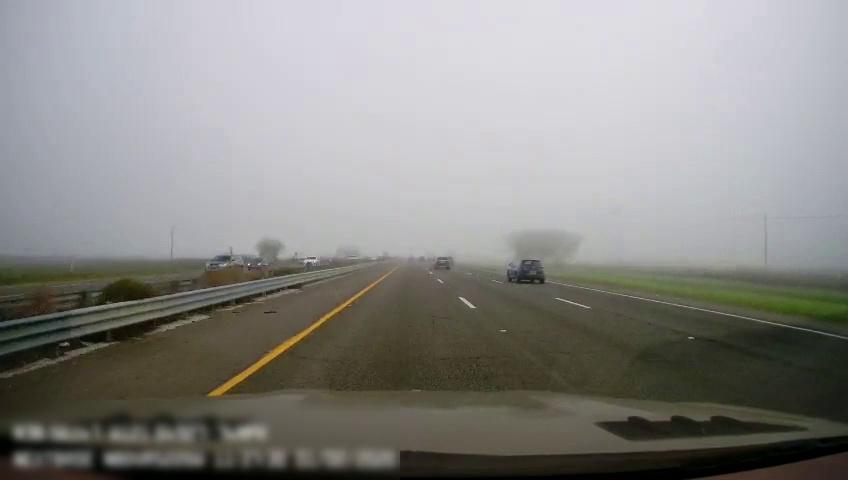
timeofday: Day
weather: Cloudy
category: Drivable Space
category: Drivable Space
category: Vehicles | Car
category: Vehicles | SUV
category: Vehicles | SUV
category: Vehicles | Car
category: Vehicles | SUV
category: Lanes | Current Lane
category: Lanes | Current Lane
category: Lanes | Alternate Lane
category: Lanes | Alternate Lane
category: Lanes | Opposite Lane
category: Lanes | Opposite Lane
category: Lanes | Opposite Lane